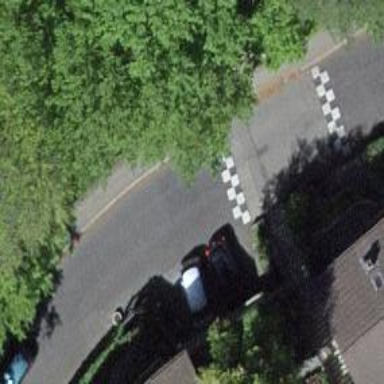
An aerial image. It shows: Unmarked crossing with traffic calming table on the road.